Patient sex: M
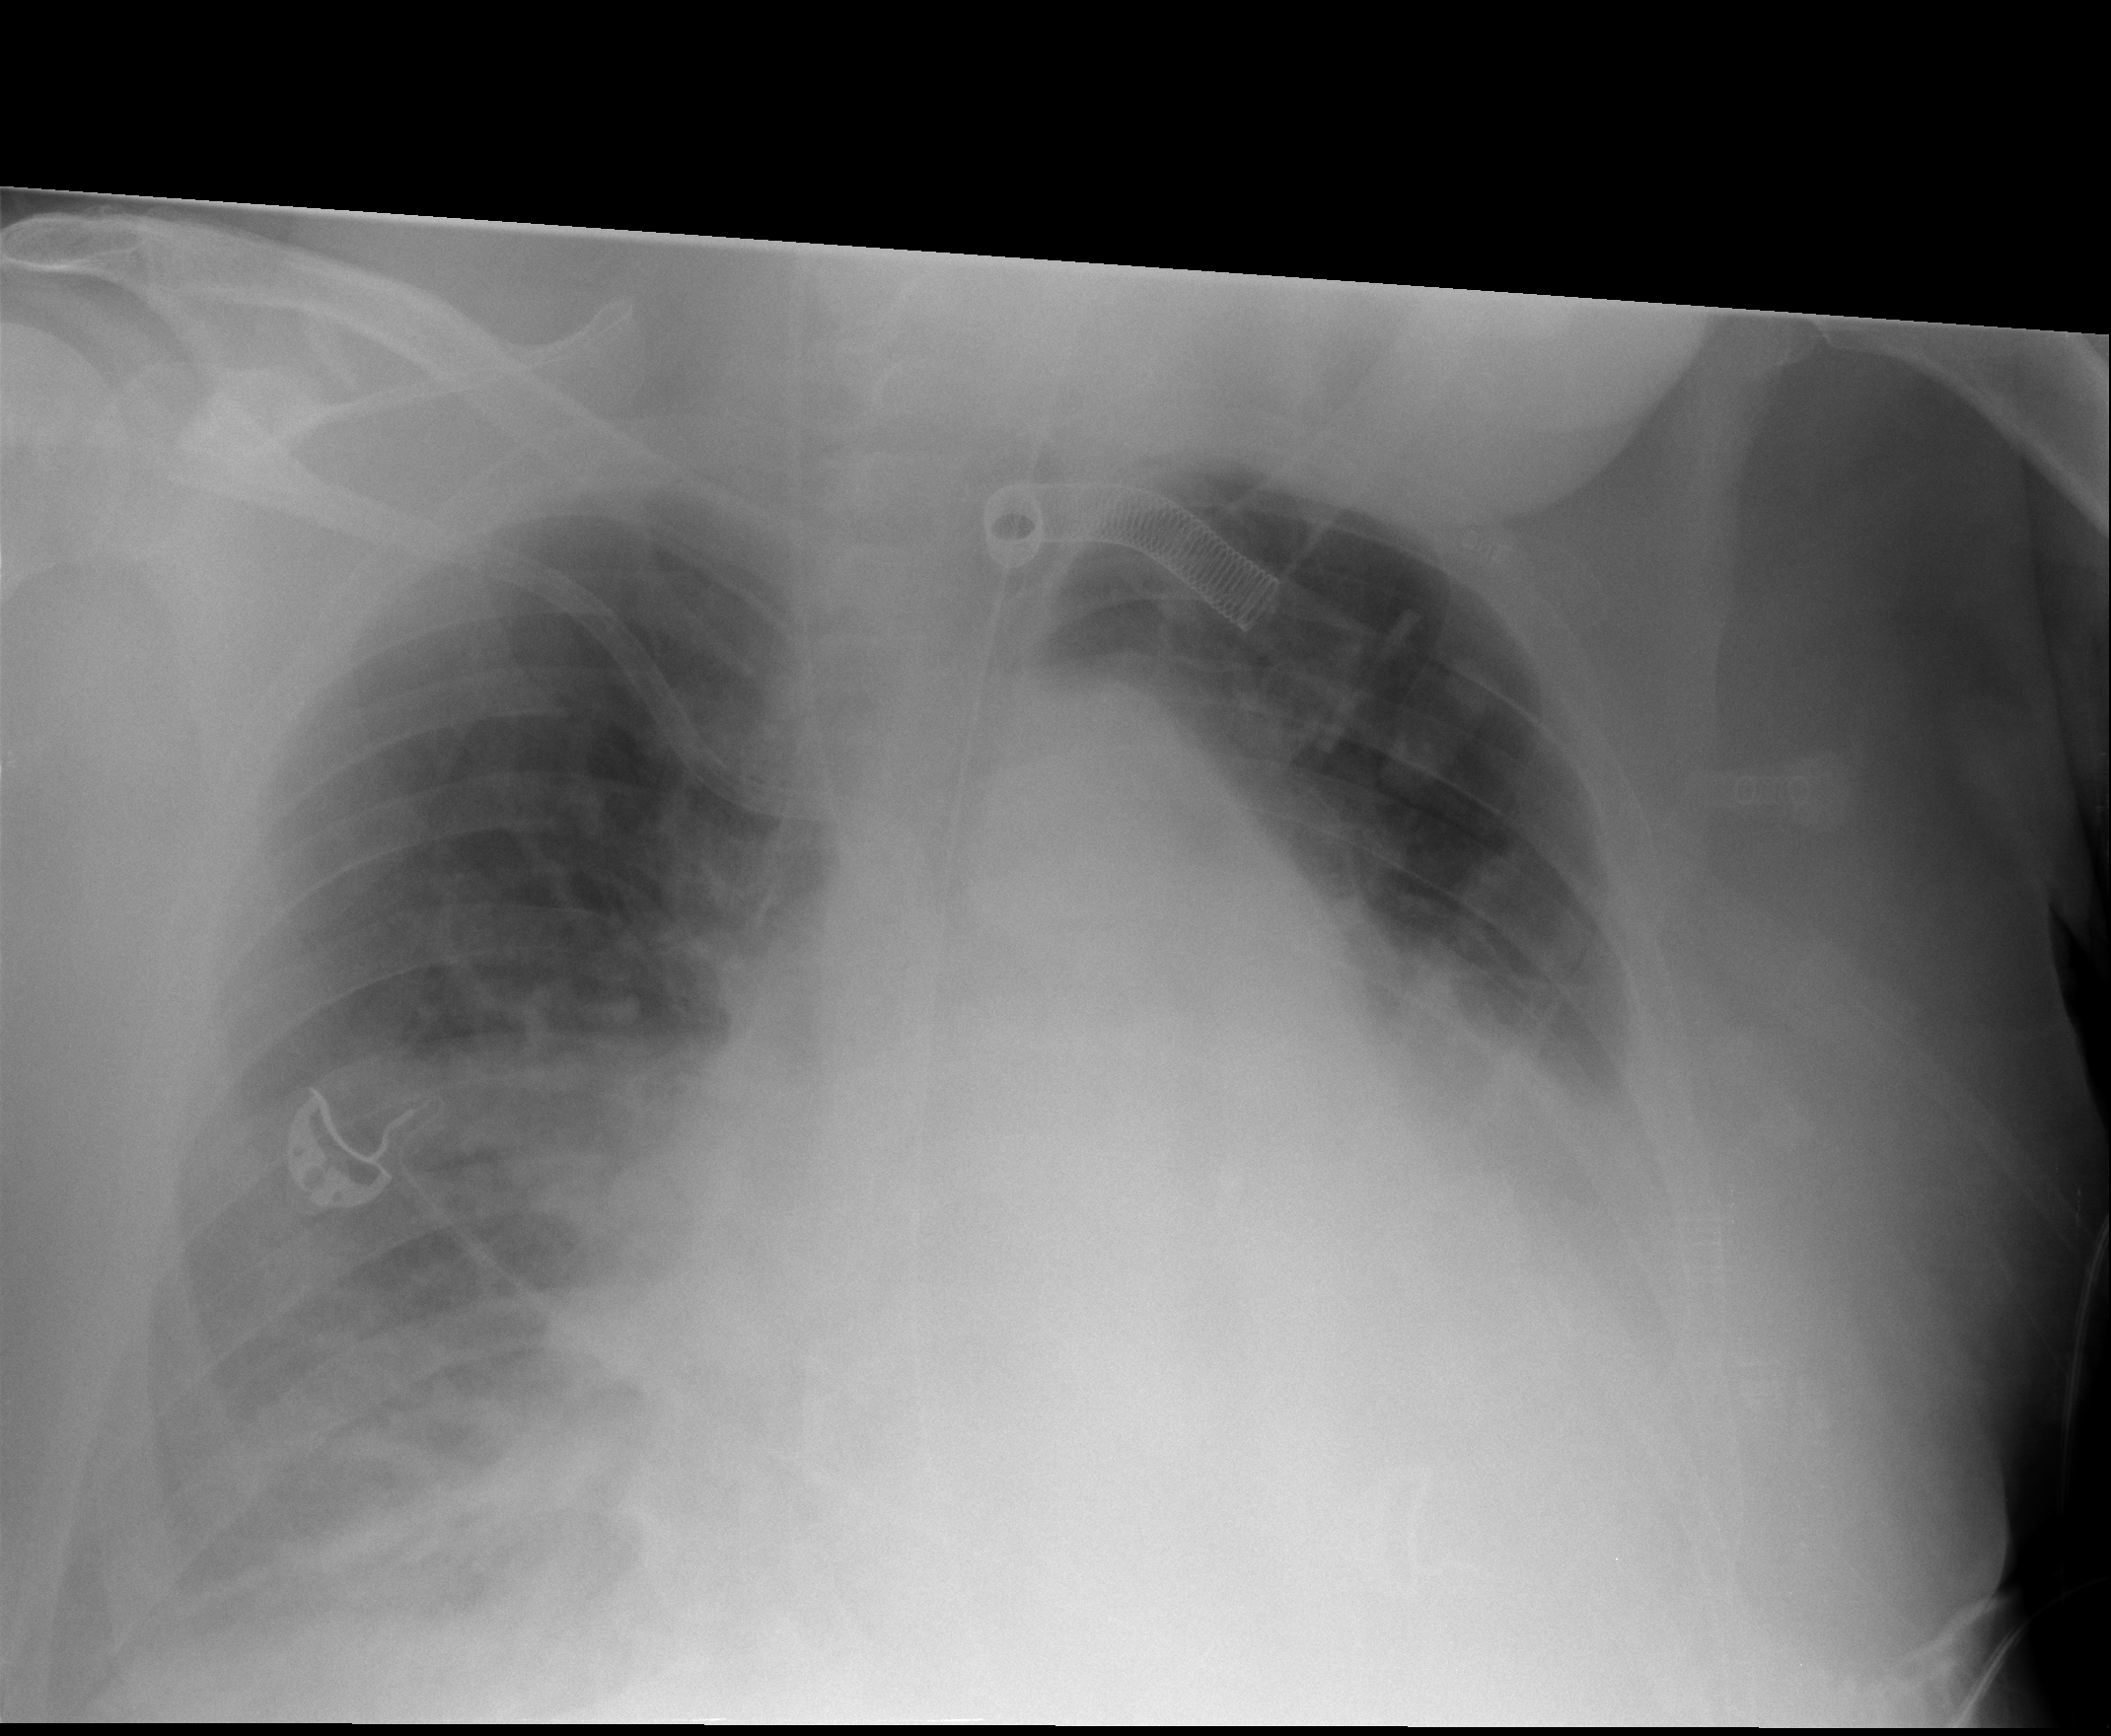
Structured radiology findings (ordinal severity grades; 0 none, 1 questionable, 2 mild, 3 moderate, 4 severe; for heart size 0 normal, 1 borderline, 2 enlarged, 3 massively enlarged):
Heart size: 1
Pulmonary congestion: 0
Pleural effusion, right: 3
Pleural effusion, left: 2
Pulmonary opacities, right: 0
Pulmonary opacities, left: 0
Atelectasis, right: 3
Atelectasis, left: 2